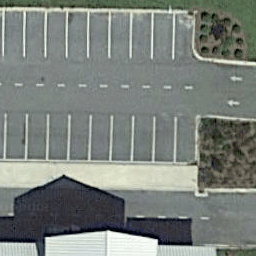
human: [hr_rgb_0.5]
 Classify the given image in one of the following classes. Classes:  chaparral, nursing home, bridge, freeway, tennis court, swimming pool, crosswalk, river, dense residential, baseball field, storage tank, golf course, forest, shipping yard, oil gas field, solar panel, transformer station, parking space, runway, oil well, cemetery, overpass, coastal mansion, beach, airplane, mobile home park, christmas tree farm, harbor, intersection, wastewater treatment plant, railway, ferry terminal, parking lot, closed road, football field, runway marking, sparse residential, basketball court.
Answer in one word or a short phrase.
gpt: parking space